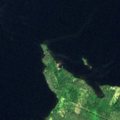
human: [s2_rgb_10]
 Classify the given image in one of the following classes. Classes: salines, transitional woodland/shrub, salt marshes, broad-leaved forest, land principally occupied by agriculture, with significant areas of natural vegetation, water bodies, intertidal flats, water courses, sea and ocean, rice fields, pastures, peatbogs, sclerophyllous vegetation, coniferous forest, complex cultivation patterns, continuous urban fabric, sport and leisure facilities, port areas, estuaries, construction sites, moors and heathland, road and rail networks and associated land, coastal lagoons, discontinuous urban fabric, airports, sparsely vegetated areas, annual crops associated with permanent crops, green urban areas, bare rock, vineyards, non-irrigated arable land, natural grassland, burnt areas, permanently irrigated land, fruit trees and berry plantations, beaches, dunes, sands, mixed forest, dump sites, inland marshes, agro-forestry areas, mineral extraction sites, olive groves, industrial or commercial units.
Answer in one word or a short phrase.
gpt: coniferous forest, mixed forest, water bodies